Question: What is the value of this measurement?
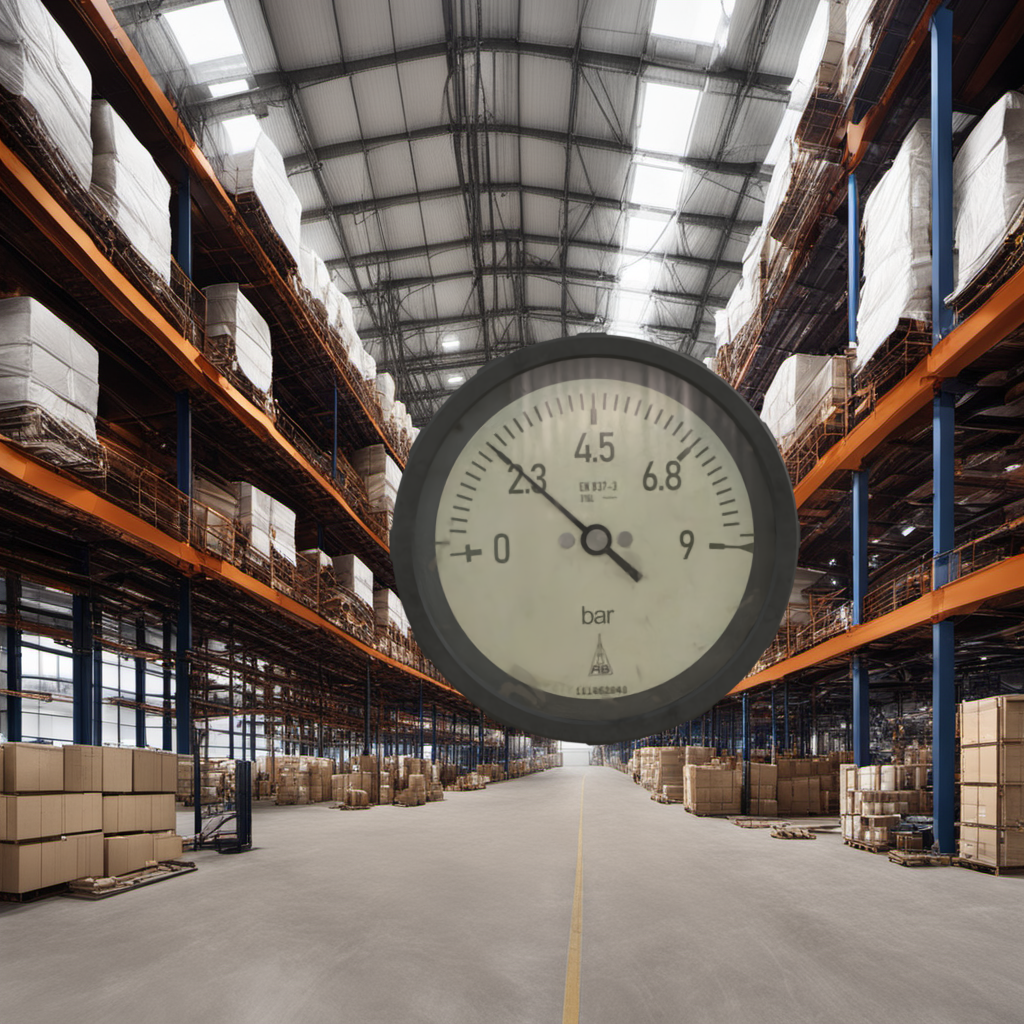
Answer: The result is 2.33
Question: What is the range of this measurement?
Answer: The range is from 0 to 9
Question: What is the minimum and maximum reading range of the measurement in the image?
Answer: The minimum value is 0 and the maximum value is 9